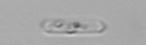
Label: Cerataulina_pelagica